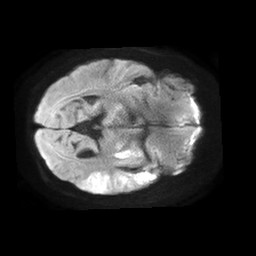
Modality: TRACE
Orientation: axial
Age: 83
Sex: female
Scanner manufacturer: philips
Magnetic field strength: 1.5 T
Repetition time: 4.6 s
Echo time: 0.08631 s